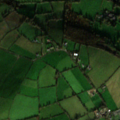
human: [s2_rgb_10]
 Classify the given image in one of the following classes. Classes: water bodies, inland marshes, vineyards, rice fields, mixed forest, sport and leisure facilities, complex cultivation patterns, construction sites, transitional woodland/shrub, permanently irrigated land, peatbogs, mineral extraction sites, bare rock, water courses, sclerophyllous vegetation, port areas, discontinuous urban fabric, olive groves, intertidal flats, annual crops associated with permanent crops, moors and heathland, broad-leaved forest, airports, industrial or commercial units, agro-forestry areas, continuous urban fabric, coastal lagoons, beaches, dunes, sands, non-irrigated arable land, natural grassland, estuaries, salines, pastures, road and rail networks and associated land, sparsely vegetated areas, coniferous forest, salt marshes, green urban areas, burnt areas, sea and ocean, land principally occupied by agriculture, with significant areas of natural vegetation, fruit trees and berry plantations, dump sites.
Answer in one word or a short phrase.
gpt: pastures, land principally occupied by agriculture, with significant areas of natural vegetation, broad-leaved forest